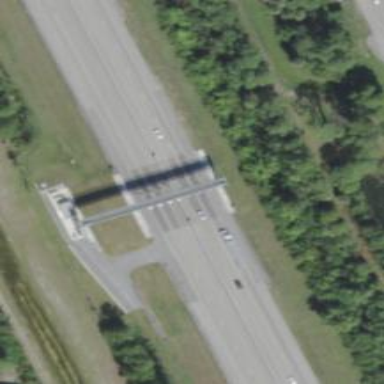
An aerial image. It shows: Toll gantry on the road.